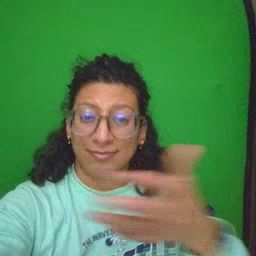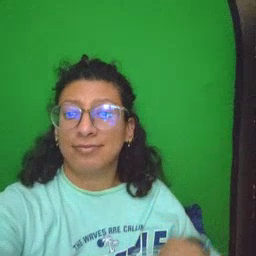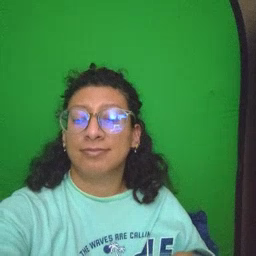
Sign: every